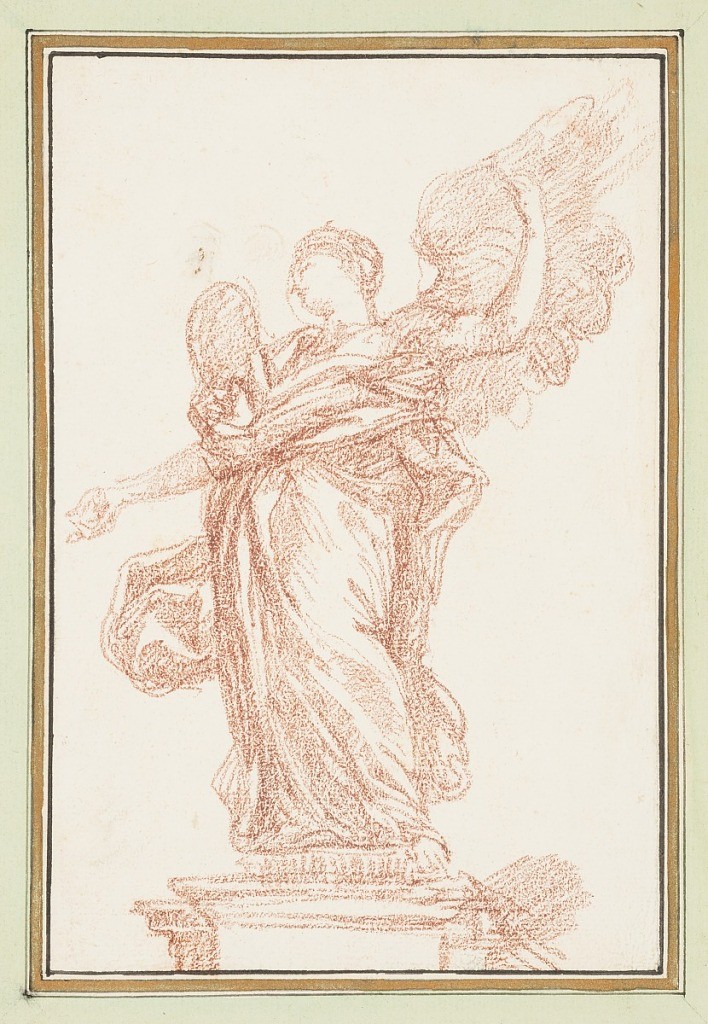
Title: Winged figure on pedestal
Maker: Jean-Robert Ango, French, active in Rome 1759 –1770, d. 1773
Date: ca. 1759–70
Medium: Red chalk on paper
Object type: Drawing
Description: Winged figure on pedestal. Left arm is curved upward, right extends out and down.